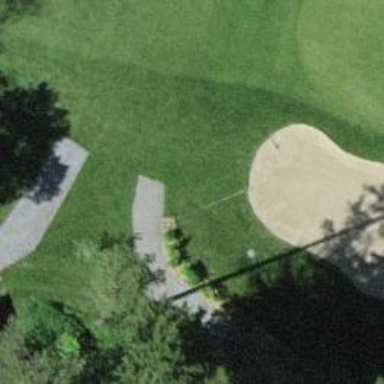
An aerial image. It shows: Designated golf cart path with grade 5 track.